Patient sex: F
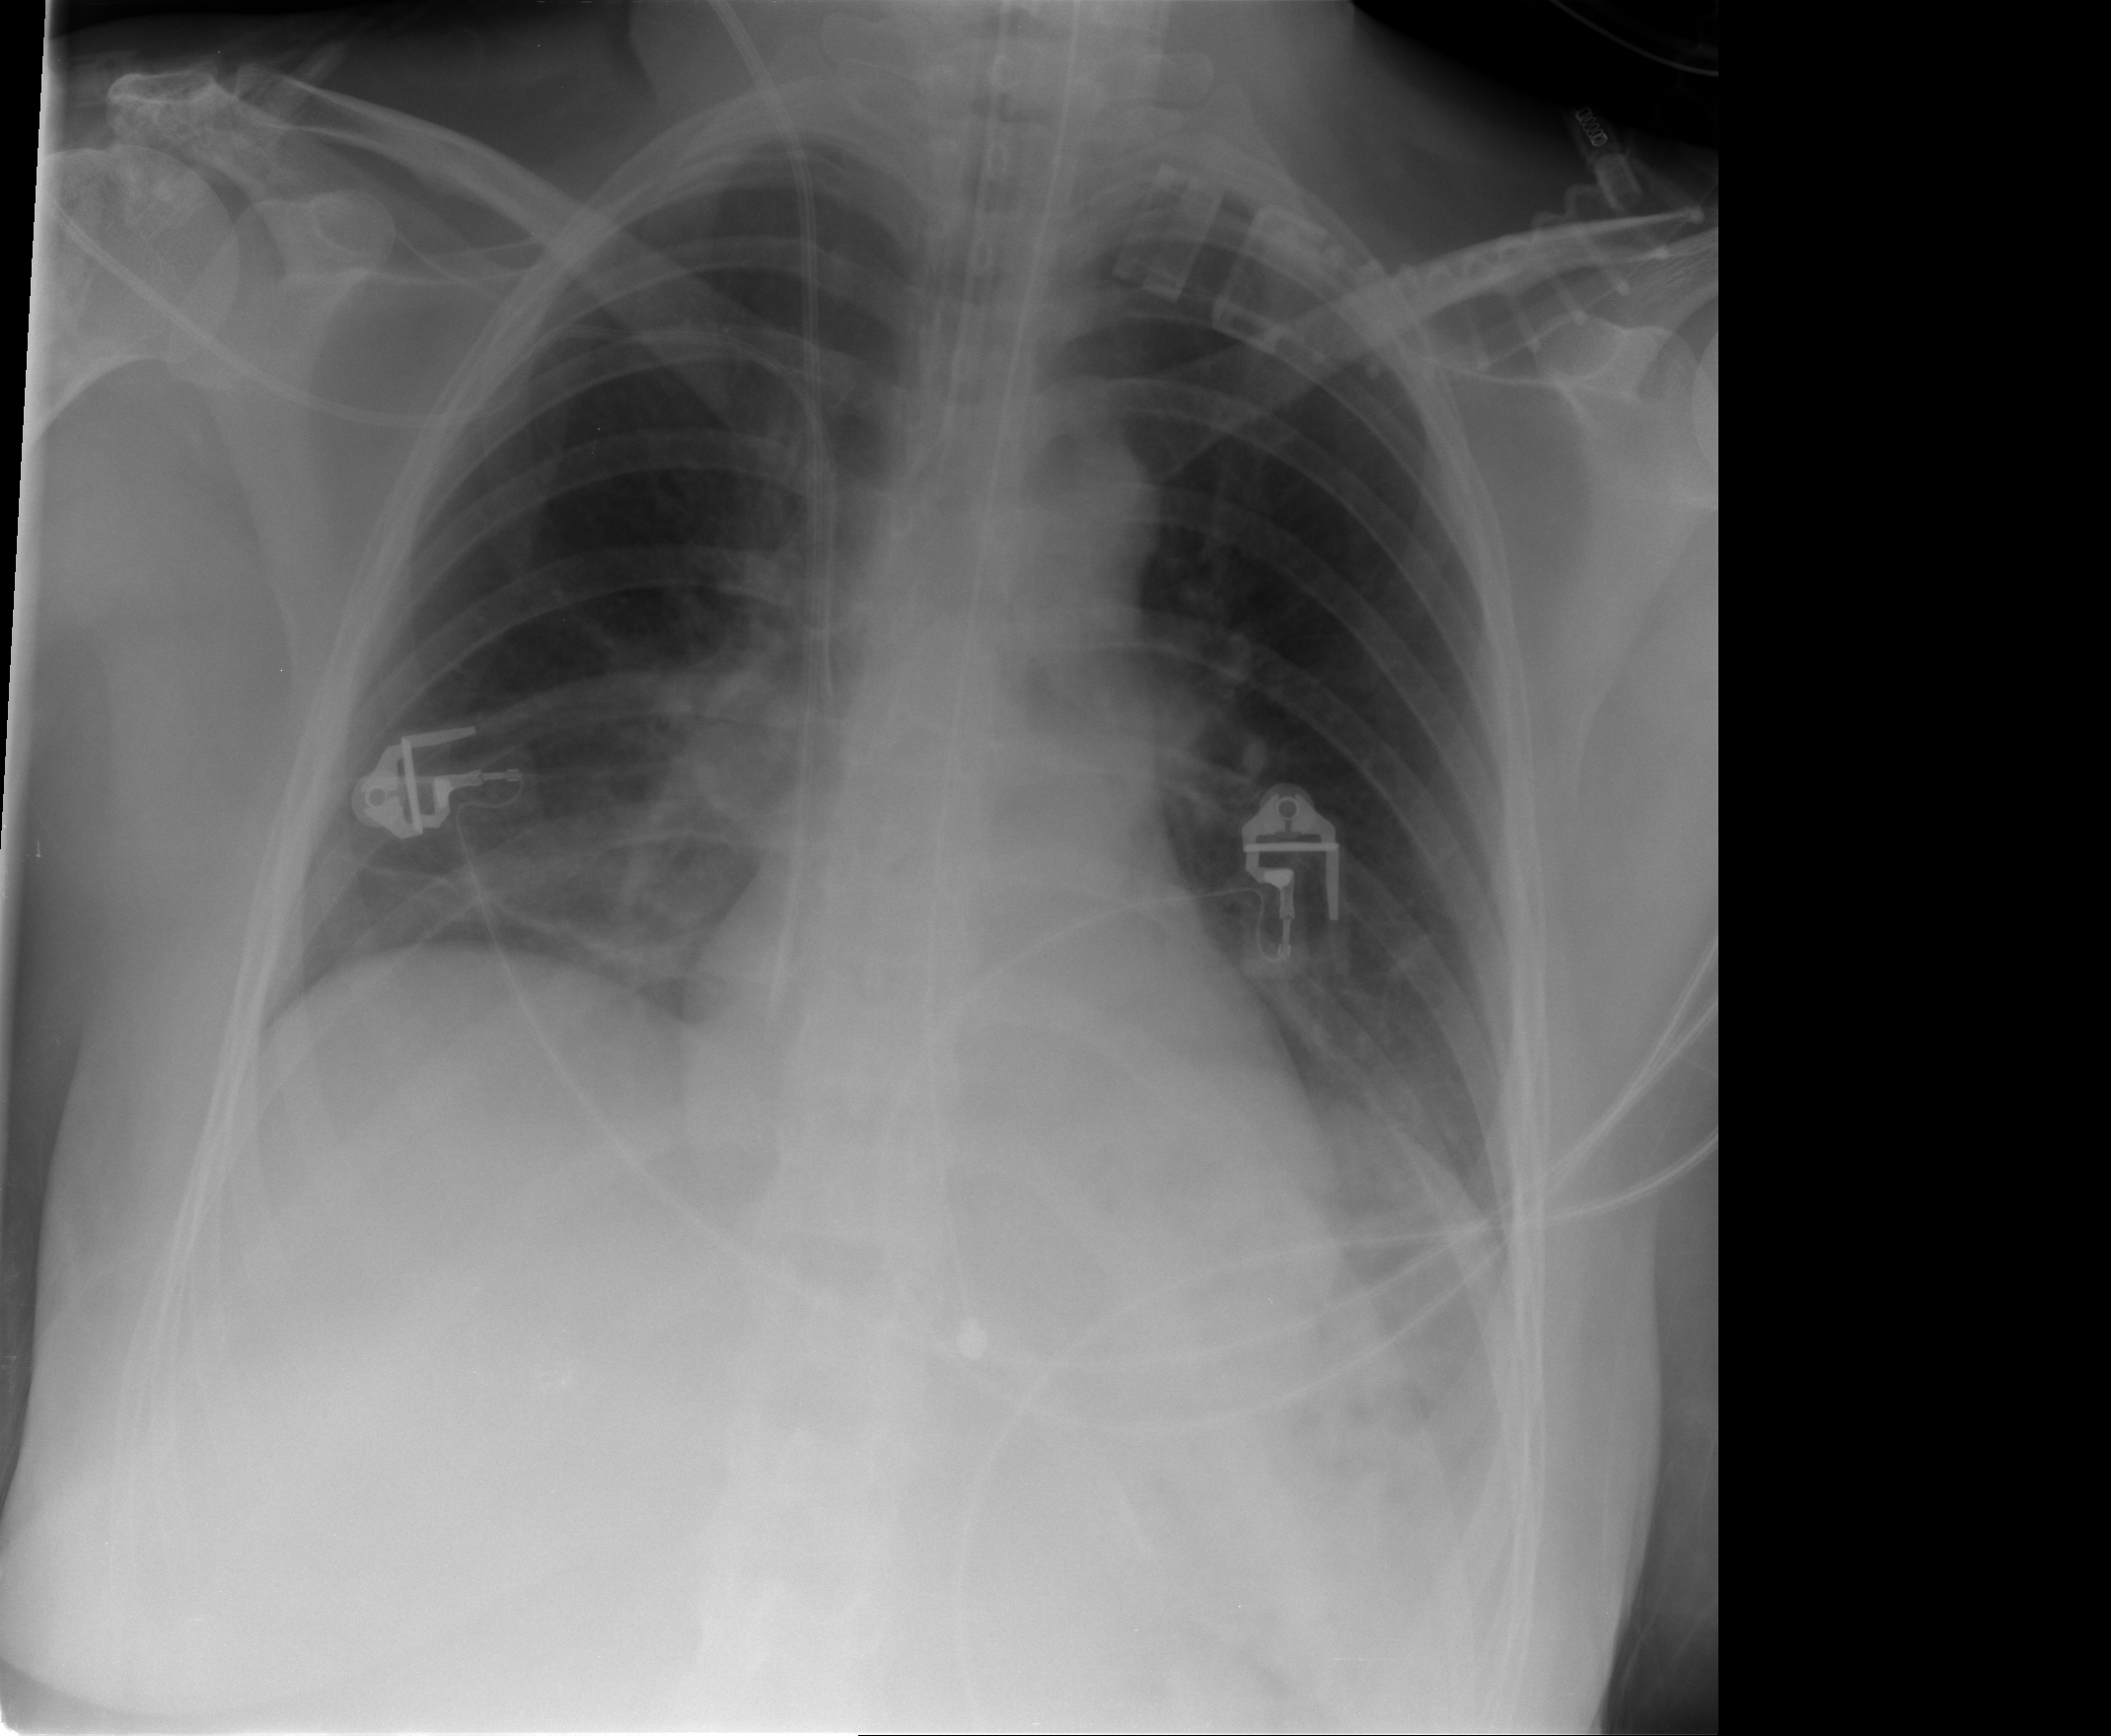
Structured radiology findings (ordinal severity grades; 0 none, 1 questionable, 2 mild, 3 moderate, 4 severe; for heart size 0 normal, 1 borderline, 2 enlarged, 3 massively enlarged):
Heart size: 0
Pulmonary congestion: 0
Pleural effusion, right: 0
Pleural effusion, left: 0
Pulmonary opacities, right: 0
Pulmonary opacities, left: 0
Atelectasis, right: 2
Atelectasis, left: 1